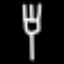
Label: fork